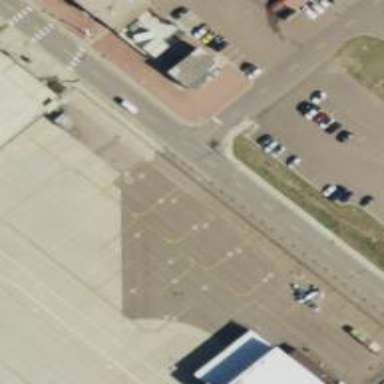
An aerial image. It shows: Image of taxiway at airport.